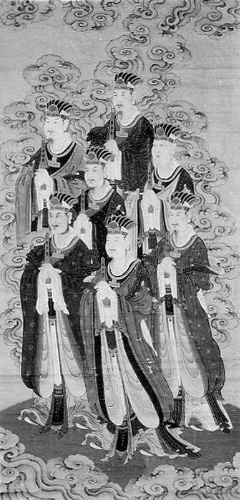
Artist: Unidentified artist
Object type: Hanging scroll
Classification: Paintings
Medium: Hanging scroll; color on silk
Culture: China
Period: Ming (1368–1644) or Qing dynasty (1644–1911)
Dimensions: Image: 77 x 39 1/4 in. (195.6 x 99.7 cm)
Overall with mounting: 112 3/4 x 50 3/8 in. (286.4 x 128 cm)
Overall with knobs: 112 3/4 x 54 1/2 in. (286.4 x 138.4 cm)
Department: Asian Art
Credit line: Gift of Mr. and Mrs. Hyman N. Glickstein, 1958
Accession year: 1958
Repository: Metropolitan Museum of Art, New York, NY
Tags: Men|Kings